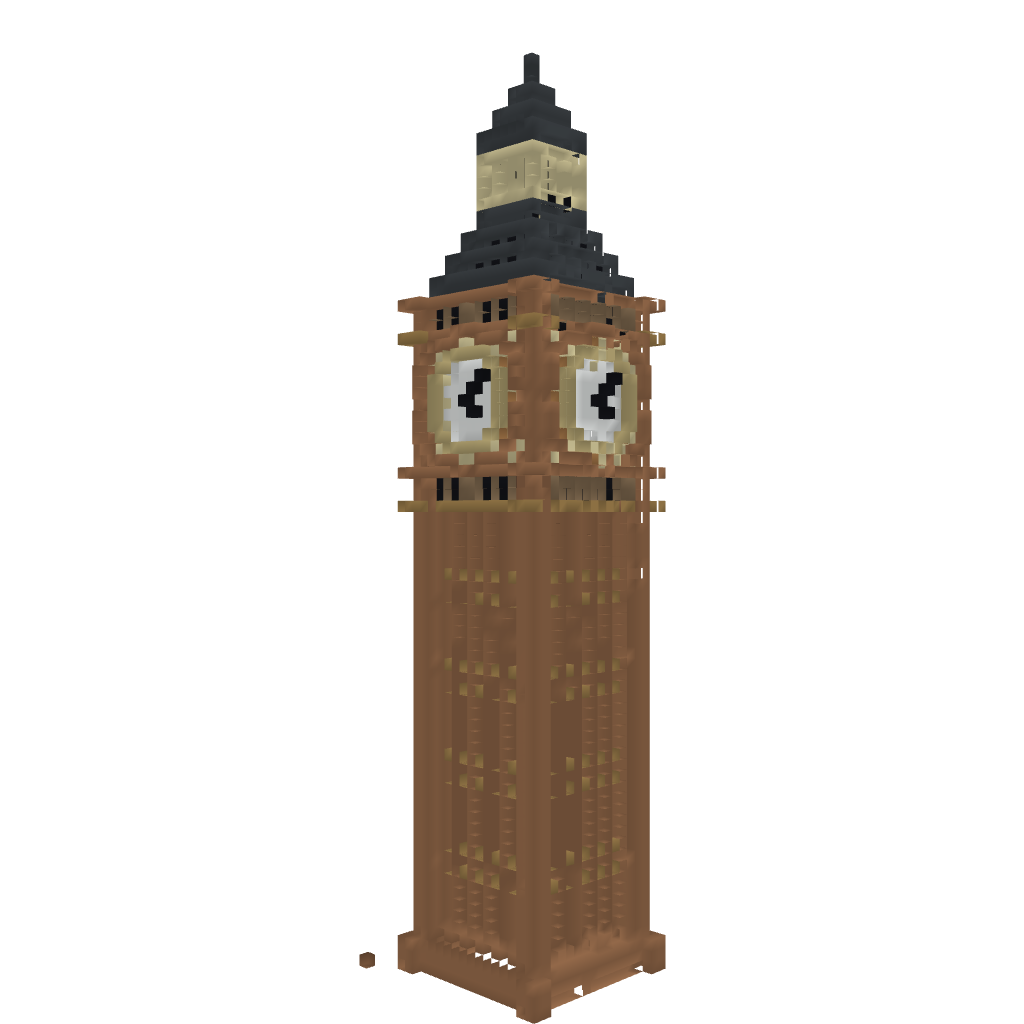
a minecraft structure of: Big Ben tower